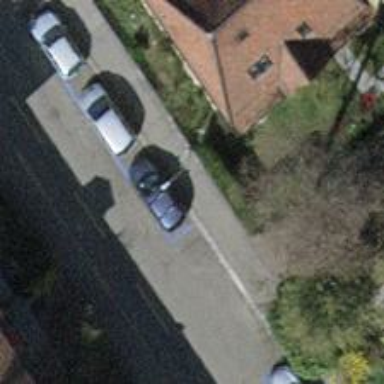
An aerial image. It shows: Designated parking space for disabled individuals.